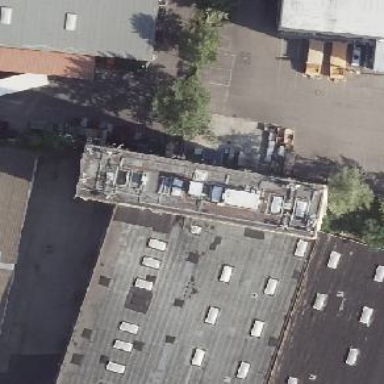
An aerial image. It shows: Commercial building.